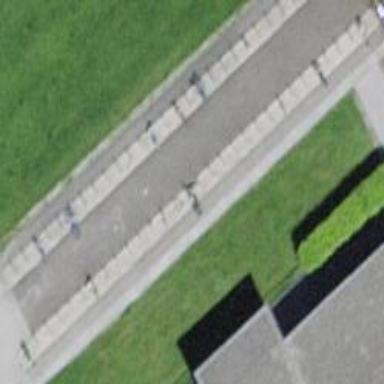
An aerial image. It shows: Bicycle parking facility.